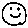
Label: smiley face